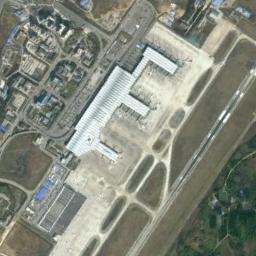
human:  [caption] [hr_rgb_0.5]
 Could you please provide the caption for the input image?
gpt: An airport with some parallel runways and a white terminal in the vacant lot and some planes parked next to the terminal .

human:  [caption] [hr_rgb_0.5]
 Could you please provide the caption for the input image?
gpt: The airport was built in the middle of lush vegetation .

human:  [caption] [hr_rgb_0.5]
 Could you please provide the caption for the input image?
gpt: An airport is between farmland and many buildings .

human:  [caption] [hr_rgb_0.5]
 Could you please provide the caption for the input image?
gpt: An airport with many runways and buildings next to a residential area .

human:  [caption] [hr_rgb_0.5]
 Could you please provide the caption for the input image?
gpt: There are many buildings of different sizes and shapes at the airport .